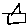
Label: house